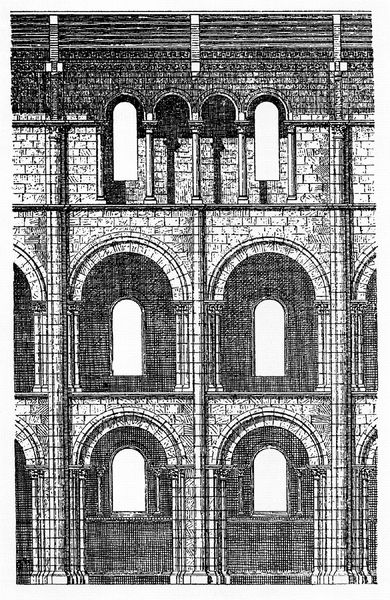
Titel: Saint-Étienne in Caen
Standort: Caen (EU - F)
Schlagwörter: dunkel, gemälde, weiß, ausschnitt, fenster, grau, hell, licht, pfeiler, schwarz, skizze, säule, säulen, zeichnung, dach, gebäude, haus, schloss, wand, architektur, steine, kirche, bogen, mauer, backstein, rundbogen, detail, ornamente, balken, striche, bögen, burg, druck, schwarzweiss, stich, sims, ziegelsteine, rundbögen, romanik, etagen, plan, kupferstich, streben, pfeile, säulengang, ziegelstein, bö, stabil, zeigelsteine, b